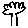
Label: tree